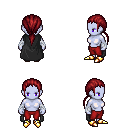
a pixel art fantasy rpg character, female body template, dark elf, purple skin, black cape, red pants, brunette ponytail hairstyle, white cloth bandages, gold boots, four views (front, back, left, right), 2x2 character sprite sheet, small pixel art, hard edges, no anti-aliasing